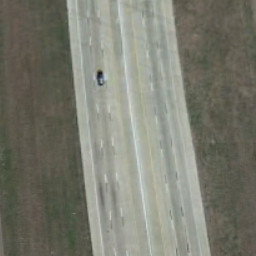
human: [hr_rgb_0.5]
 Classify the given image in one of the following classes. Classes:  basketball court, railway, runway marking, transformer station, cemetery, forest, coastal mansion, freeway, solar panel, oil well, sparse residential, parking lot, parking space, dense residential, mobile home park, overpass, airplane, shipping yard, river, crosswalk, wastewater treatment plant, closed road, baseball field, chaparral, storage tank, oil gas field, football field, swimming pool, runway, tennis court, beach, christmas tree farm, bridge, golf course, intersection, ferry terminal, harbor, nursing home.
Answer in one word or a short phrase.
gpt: freeway